Question: we use sge scheduler to run a task.
when we submit a task with 4 num_proc to a 8 num_proc compute node, the scheduler info of job shows below

it seems like the resources of the compute node is enough to run a task with 4 num_proc.But sge scheduler do not think that. what can I do to solve it?
what's the problem with sge scheduler and what can I do to run a task?
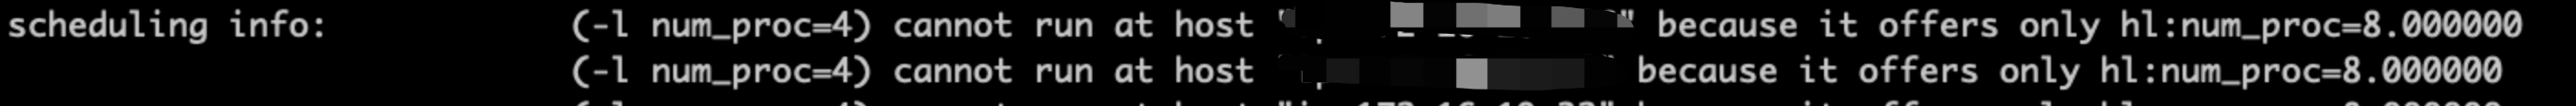
Answer: I find a configuration in command 'qconf'.
'qconf -mc' can enter into a vim editor, which can modify complex attributes.

and change the 'num_proc' attribute from '==' to '<=',it means when the 'task need resource' <= 'host offer resource', task can run on the host.